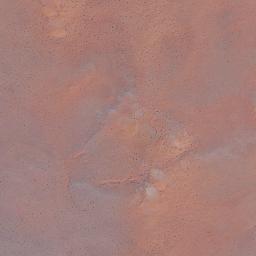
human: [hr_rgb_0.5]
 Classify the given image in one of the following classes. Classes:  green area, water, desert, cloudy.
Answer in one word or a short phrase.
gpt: desert